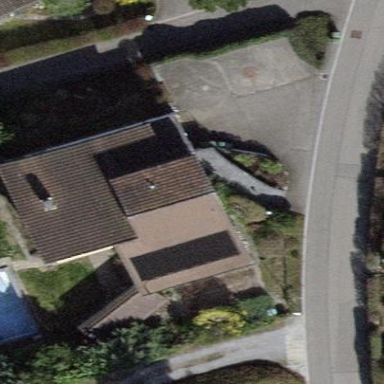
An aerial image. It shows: Building with gabled roof oriented across.